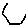
Label: hexagon